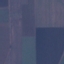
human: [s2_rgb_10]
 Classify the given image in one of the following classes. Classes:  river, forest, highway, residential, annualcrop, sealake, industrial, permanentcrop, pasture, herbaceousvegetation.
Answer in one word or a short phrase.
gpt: AnnualCrop